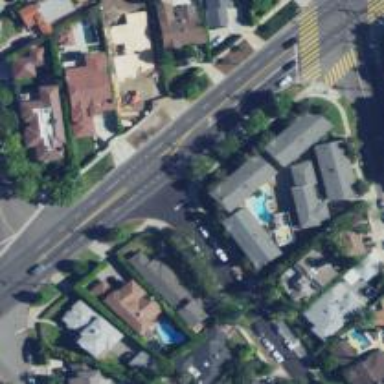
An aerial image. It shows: Secondary road with asphalt surface surrounded by residential properties.